Interaction volume radius: 10 \u00c5
Interaction volume height: 10 \u00c5
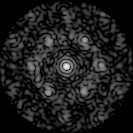
Disorder parameter: 0.6792